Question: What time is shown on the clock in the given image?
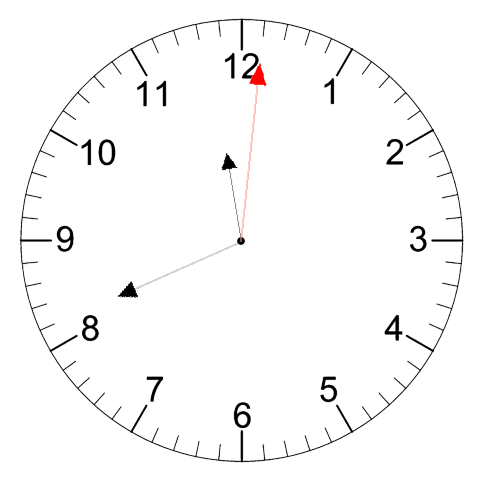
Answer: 11:41:01